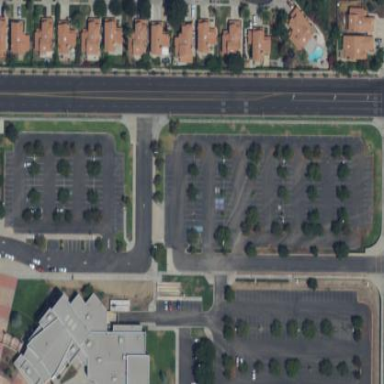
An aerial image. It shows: Parking area with asphalt surface.